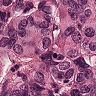
Metastatic tissue present: yes